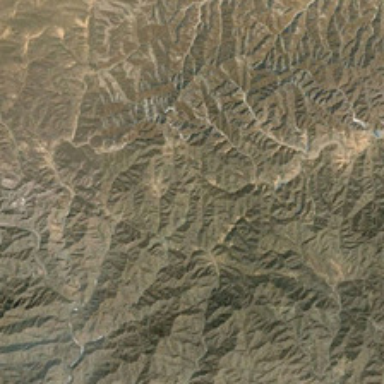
It is a piece of light green mountain .